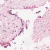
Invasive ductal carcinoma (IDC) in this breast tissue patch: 0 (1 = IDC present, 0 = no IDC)